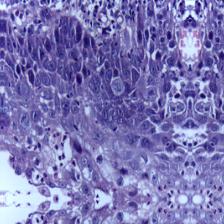
Diagnosis: Normal